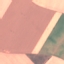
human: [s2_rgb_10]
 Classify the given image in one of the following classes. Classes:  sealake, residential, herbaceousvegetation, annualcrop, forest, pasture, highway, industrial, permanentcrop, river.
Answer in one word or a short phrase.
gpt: AnnualCrop